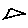
Label: triangle